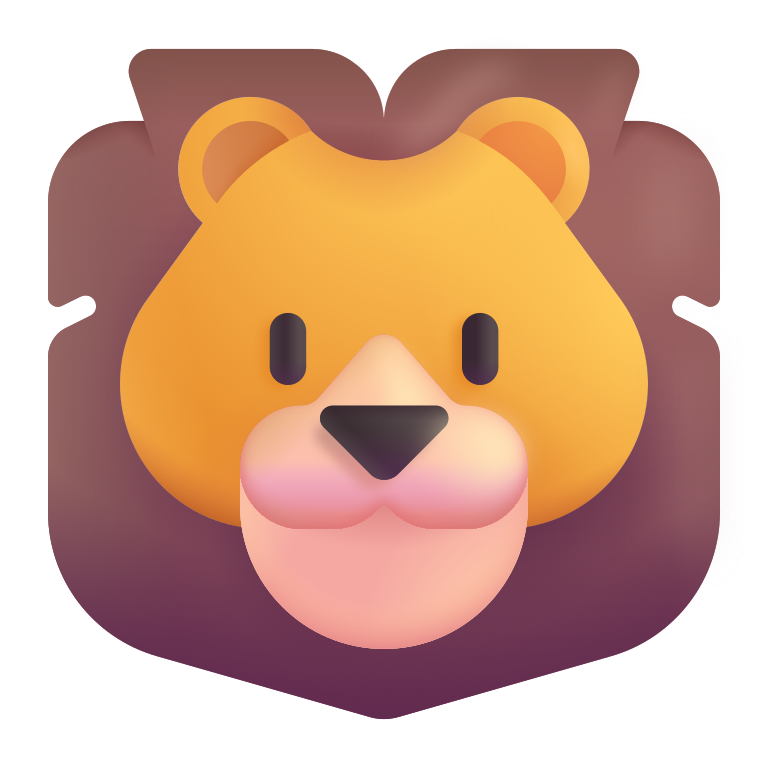
lion color